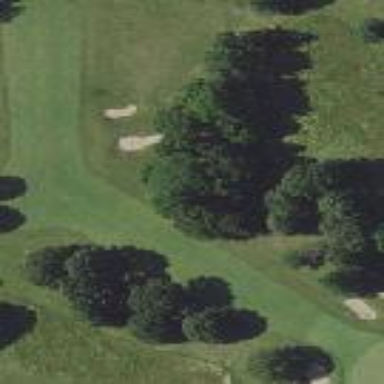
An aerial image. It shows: Grassy area designated as golf fairway.